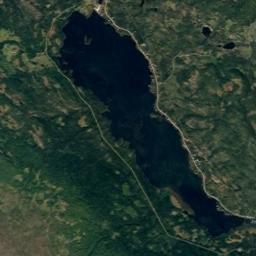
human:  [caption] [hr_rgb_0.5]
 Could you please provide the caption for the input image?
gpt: There are many trees around the lake .

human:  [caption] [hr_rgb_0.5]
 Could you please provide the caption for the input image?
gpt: There is a long strip of blue lake on the ground covered with green vegetation .

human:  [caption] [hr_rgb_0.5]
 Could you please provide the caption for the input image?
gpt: The lake in the picture is very long .

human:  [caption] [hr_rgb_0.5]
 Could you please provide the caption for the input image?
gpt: A big lake and two lakes lies on a plain covered with vegetation and the water is dark blue .

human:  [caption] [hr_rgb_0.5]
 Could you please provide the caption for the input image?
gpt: There are green meadows around the lake .